Field crop: tomato
Growth stage: 1
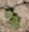
Species: solanum